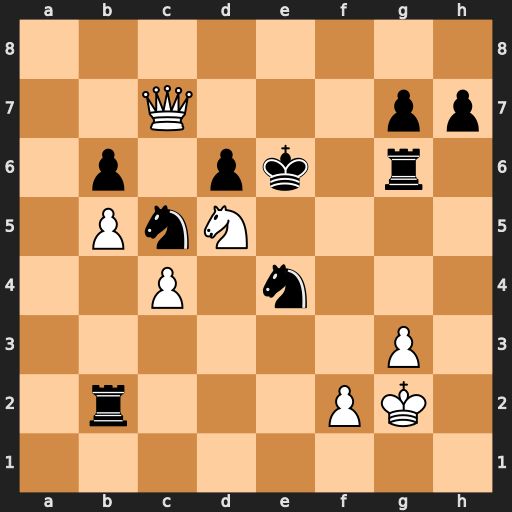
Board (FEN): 8/2Q3pp/1p1pk1r1/1PnN4/2P1n3/6P1/1r3PK1/8
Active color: w
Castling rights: -
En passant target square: -
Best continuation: Qe7+ Kf5 Ne3#